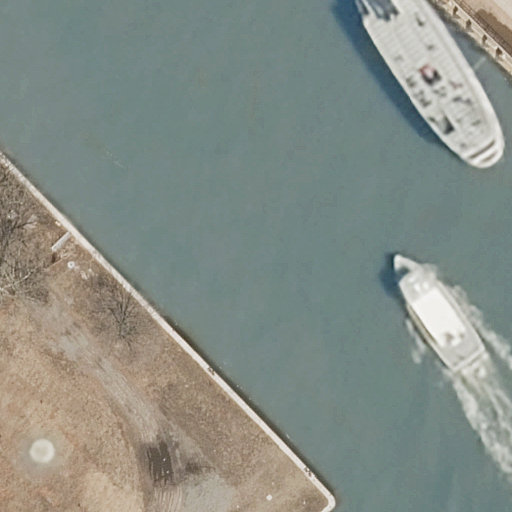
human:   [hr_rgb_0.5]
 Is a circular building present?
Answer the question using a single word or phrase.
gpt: no

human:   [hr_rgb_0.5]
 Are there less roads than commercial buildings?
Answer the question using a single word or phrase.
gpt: no

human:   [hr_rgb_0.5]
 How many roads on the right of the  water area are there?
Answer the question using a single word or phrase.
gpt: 1

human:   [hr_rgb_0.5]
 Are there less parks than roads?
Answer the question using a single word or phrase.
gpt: no

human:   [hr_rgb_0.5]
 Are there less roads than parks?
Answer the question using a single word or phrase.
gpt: no

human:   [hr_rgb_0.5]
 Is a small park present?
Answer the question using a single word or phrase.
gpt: no

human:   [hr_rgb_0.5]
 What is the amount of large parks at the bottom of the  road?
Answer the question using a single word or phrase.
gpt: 0

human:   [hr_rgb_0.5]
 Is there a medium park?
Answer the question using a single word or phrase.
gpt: no

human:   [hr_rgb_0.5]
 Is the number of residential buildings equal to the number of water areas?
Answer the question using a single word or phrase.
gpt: no

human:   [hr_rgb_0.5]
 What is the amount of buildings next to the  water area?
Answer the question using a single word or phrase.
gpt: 0

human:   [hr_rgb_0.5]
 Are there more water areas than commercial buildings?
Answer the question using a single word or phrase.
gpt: yes

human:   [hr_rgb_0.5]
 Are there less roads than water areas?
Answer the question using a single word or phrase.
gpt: no

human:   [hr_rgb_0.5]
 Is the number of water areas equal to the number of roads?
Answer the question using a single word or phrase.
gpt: yes

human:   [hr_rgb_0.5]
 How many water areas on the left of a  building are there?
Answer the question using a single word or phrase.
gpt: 0

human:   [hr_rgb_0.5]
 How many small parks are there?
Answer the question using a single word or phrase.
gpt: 0

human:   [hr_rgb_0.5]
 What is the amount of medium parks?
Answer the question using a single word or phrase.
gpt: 0

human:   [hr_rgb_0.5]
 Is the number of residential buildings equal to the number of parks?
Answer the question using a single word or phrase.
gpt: no

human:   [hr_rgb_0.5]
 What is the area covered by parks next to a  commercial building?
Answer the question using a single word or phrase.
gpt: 0m2

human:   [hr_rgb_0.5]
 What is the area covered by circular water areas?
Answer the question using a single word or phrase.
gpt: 0m2

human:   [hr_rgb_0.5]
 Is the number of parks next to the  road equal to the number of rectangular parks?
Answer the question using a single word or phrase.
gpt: yes

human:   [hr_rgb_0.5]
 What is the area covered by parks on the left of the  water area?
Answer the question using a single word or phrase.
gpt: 0m2

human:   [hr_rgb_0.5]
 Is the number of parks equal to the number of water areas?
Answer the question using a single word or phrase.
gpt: yes

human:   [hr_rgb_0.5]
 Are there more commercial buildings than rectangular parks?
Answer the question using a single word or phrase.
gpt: no

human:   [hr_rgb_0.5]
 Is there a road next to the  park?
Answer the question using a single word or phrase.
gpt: yes

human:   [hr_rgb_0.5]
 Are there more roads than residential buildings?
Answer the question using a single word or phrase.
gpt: yes

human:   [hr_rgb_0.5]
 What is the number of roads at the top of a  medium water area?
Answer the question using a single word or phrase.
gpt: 0

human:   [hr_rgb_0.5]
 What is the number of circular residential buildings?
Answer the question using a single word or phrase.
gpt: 0

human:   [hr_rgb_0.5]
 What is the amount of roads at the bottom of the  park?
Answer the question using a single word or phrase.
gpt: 1

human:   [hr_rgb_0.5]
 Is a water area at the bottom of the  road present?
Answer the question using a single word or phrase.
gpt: no

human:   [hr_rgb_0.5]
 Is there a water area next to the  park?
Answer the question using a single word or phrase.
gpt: yes

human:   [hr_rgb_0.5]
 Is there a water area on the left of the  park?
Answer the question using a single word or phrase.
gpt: yes

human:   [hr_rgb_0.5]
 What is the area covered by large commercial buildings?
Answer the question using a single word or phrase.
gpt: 0m2

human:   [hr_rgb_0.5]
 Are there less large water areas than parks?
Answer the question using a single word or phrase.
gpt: no

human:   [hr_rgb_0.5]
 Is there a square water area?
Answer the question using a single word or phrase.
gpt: no

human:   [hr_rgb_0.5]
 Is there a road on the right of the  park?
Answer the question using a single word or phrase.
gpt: no

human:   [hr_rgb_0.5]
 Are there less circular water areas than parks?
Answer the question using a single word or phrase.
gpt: yes